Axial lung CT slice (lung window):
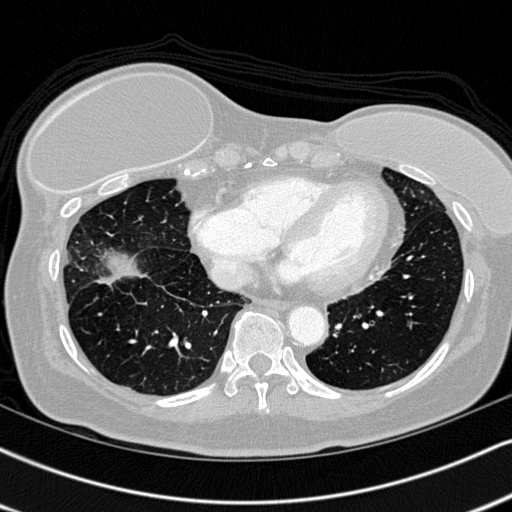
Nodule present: no